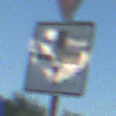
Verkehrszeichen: VerlaufVorfahrtsstrasse4
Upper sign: VorfahrtGewaehren
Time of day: MorningAfternoon
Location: Outdoor (Nature)
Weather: Clear
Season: NotSpecified
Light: Natural